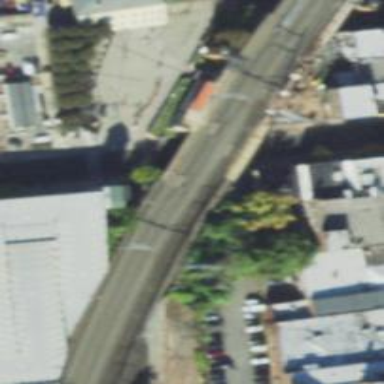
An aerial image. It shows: Bridge over electrified railway with contact line.